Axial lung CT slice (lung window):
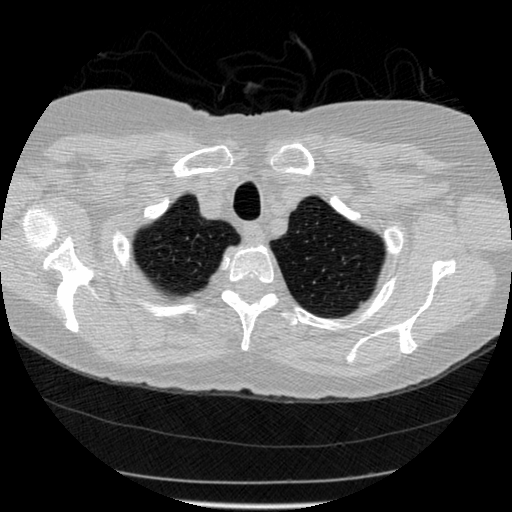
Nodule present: no